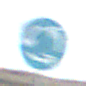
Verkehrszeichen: Kreisverkehr
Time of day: SunriseSunset
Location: Outdoor (RoadRail)
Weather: PartlyCloudy
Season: NotSpecified
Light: Natural